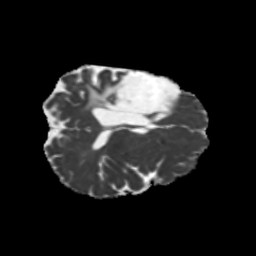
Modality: MD
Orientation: axial
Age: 46
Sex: female
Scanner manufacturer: siemens
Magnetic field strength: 3 T
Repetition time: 5.25 s
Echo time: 0.08 s